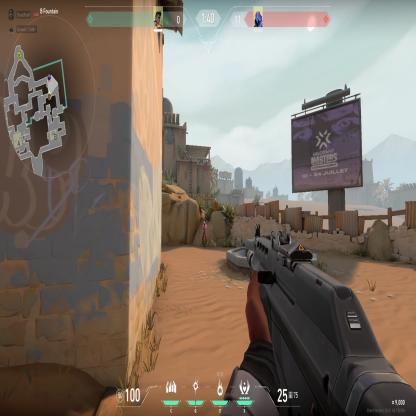
Label: enemy